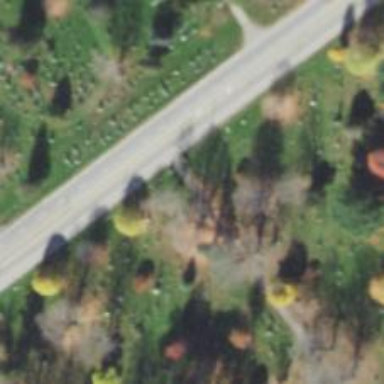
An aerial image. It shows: Cemetery.